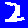
Digit: 2